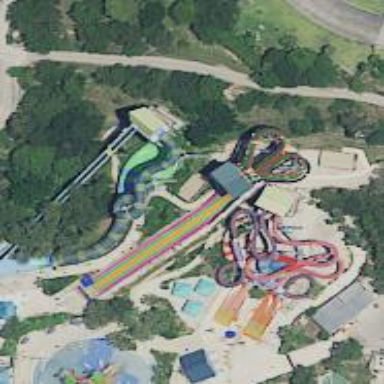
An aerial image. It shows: Water slide attraction.